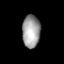
Tissue: prostate
Cell type: T cells
Senescence score: 0.2933
Nuclear area (px): 577
Mean DAPI intensity: 157.341